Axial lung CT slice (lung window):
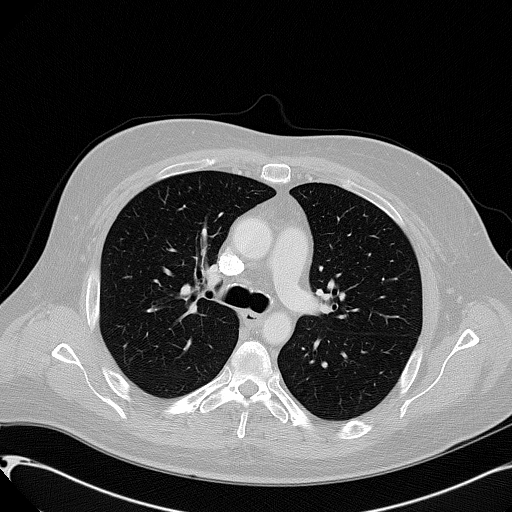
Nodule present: no